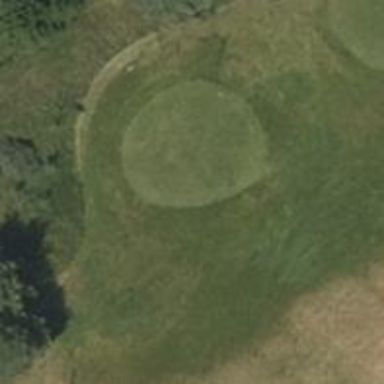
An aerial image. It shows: Golf tee.